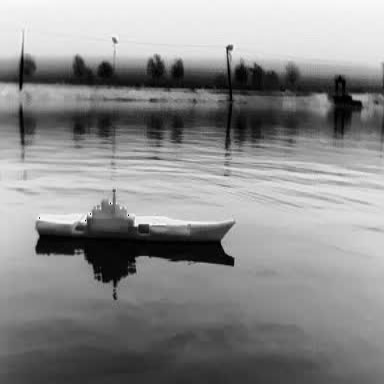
There is a warship in the infrared image.